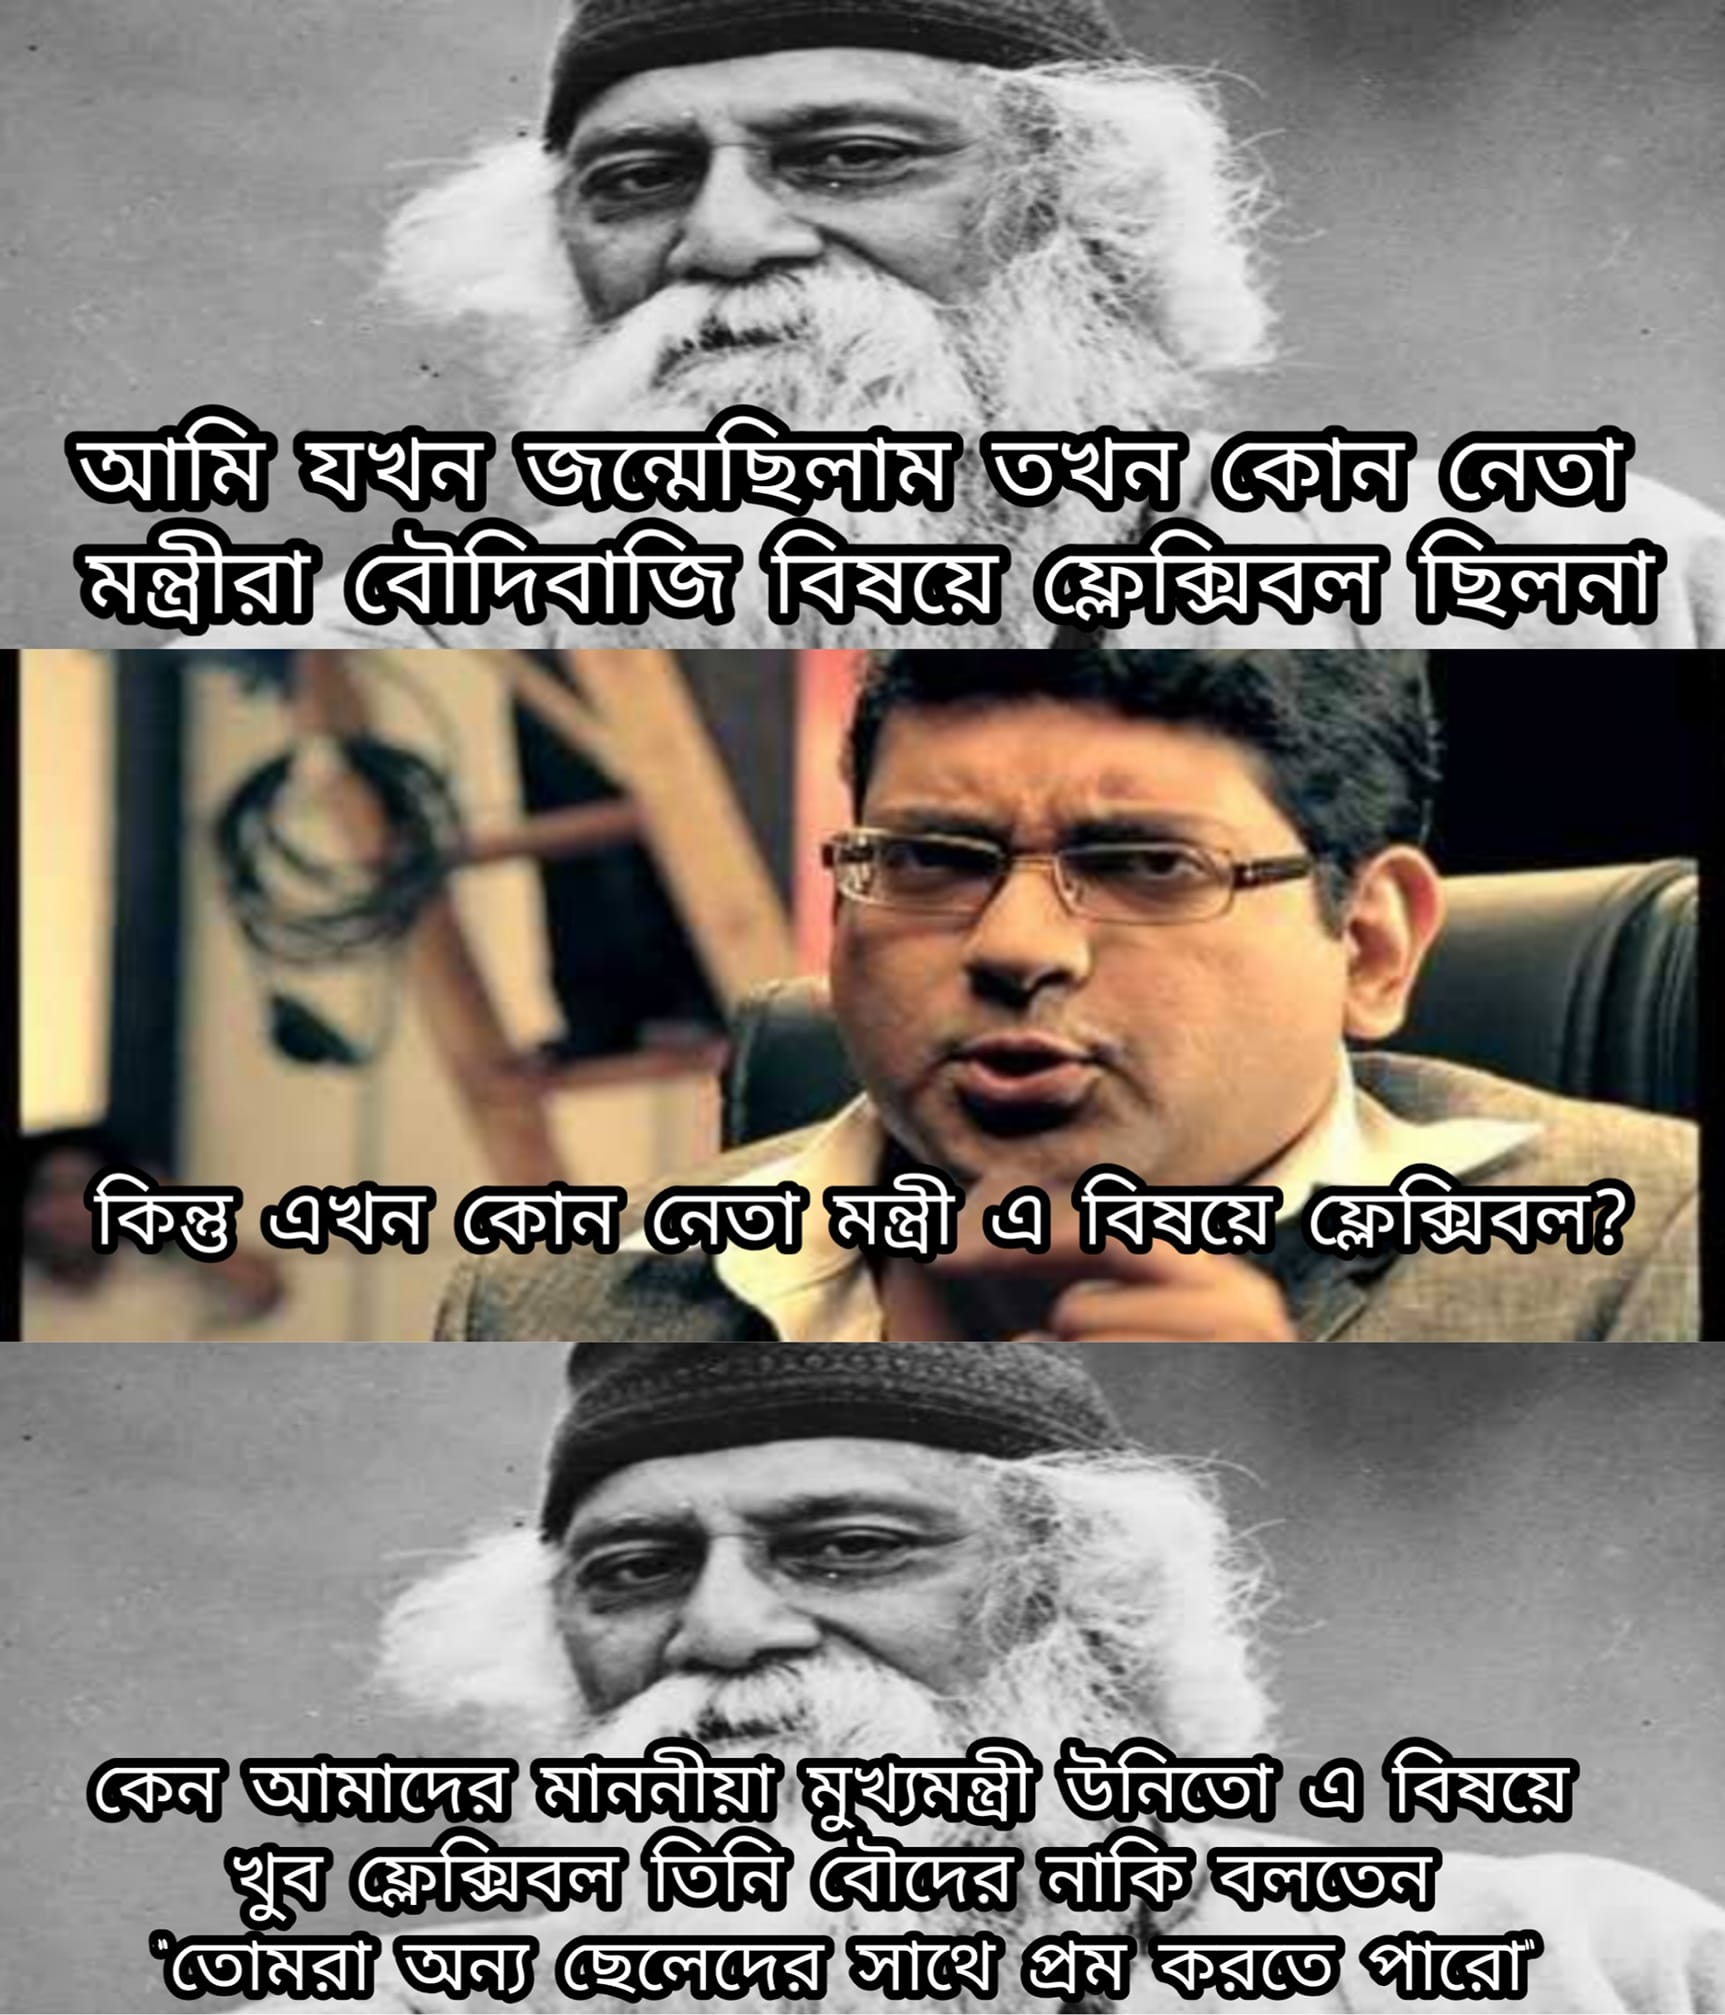
Text: আমি যখন জন্মেছিলাম তখন কোন নেতা মন্ত্রীরা বৌদিবাজি বিষয়ে ফ্লেক্সিবল ছিলনা কিন্তু এখন কোন নেতা মন্ত্রী এ বিষয়ে ফ্লেক্সিবল ? কেন আমাদের মাননীয়া মূখ্যমন্ত্রী উনিতো এ বিষয়ে খুব ফ্লেক্সিবল তিনি বৌদের নাকি বলতেন তোমরা অন্য ছেলেদের সাথে প্রেম করতে পারো
Label: Hate
Hate category: Political
Targeted group: Organization